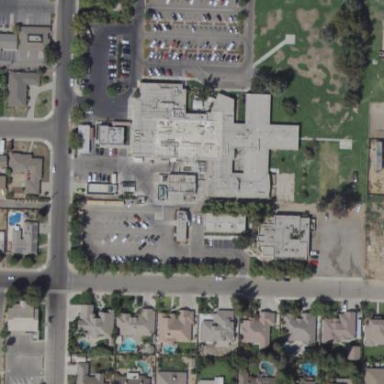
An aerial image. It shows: Hospital providing healthcare services.